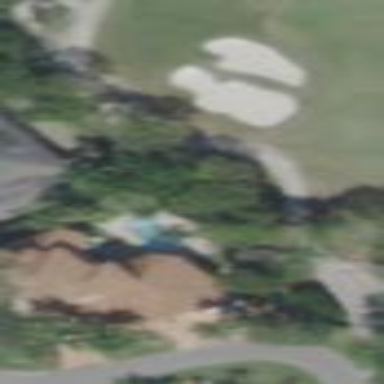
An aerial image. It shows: Golf bunker filled with natural sand.